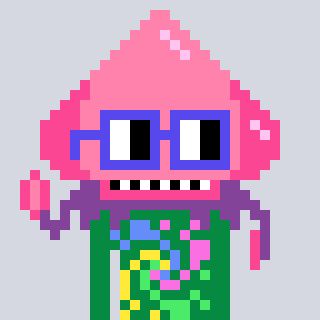
a pixel art character with square blue glasses, a squid-shaped head and a green-colored body on a cool background